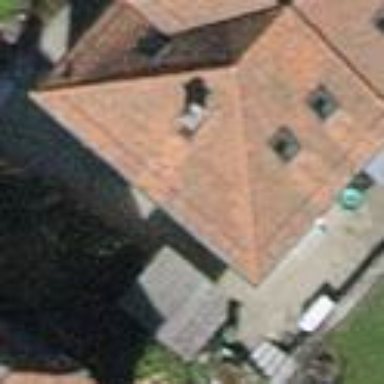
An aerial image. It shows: Building with tile roof.